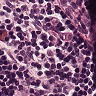
Metastatic tissue present: no